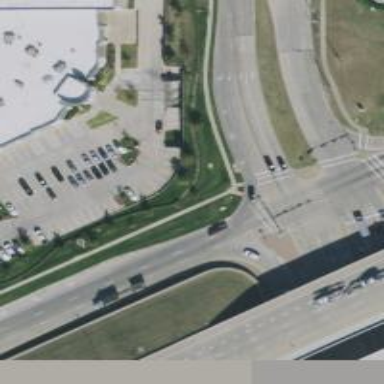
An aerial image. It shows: Secondary road with frontage road alongside.